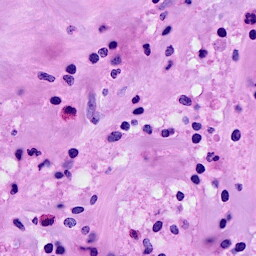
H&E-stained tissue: Breast